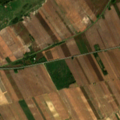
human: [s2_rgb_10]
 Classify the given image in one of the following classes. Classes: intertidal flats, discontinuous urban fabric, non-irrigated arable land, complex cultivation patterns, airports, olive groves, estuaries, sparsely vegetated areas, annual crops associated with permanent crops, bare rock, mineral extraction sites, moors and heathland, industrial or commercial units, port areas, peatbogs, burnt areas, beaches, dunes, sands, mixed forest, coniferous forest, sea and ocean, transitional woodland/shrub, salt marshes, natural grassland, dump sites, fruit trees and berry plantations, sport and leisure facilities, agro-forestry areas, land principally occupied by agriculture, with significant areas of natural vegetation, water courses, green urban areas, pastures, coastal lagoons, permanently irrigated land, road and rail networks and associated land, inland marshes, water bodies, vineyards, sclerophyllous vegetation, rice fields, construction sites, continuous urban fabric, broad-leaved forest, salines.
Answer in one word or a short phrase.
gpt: non-irrigated arable land, pastures, broad-leaved forest